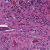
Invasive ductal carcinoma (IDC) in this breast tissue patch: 1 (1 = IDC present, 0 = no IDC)